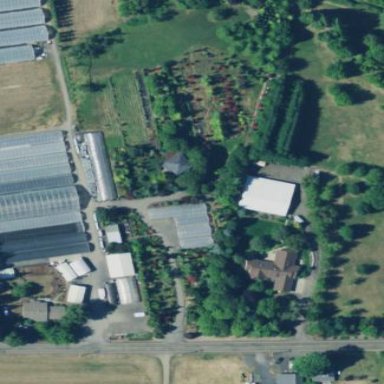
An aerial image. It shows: Farmyard area.